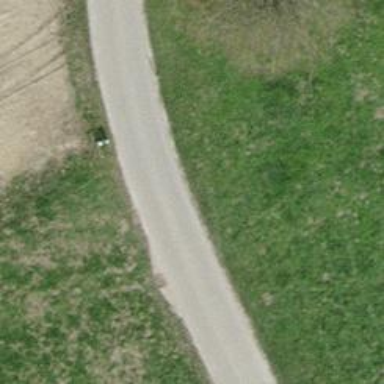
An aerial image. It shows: Unclassified road.